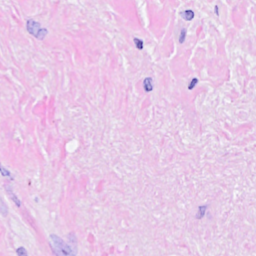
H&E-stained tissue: Breast